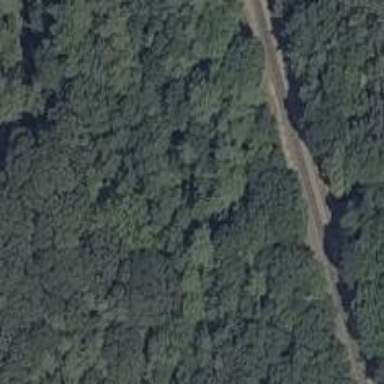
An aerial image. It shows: Abandoned railway with electrified contact line running alongside path.